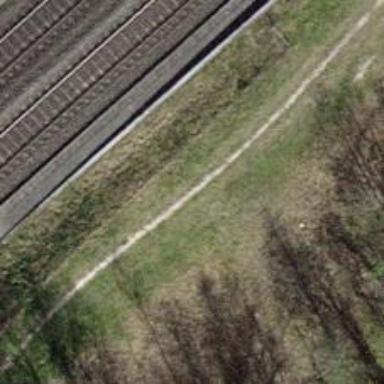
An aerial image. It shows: Grassy path.